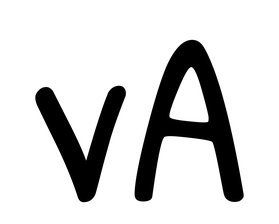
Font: PatrickHand-Regular